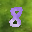
Label: 8